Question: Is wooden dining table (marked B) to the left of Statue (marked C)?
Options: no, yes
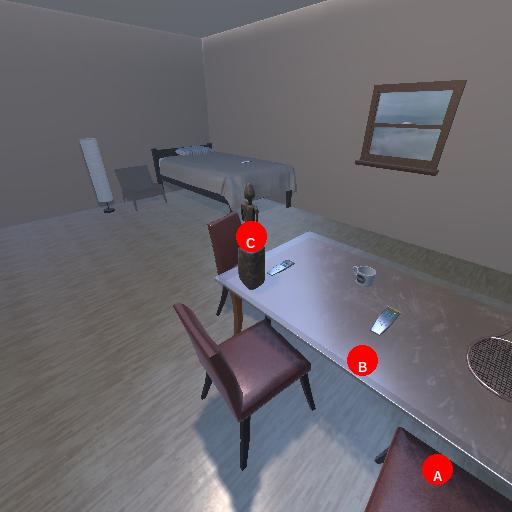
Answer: no